Question: Apologies for the simple questions I have posted, but I am new to R and I'm finding it rather difficult to find solutions via the documentation avaliable.
I have had some help with constructing a rectangle range with a panel function to add to the plot, so I suspected that my current problem could be solved with further additions to my panel function.
I have attempted to use 'panel.average' to add to my panel function, but have had no luck. Using the example code below, As an example below, I have tried:
'''
library(lattice)
library(MASS)
data <- Cars93[,c("Manufacturer", "Price")]
testpanel <- function (x,y,...) {
panel.rect(xleft = 0, xright = 5, ybottom = 15, ytop = 25, col="aliceblue", border = 0)
panel.average(x,y, fun=mean, identifier="point") #my attempt to add a point to represent the mean
panel.bwplot(x, y, ...)
}
bwplot(Price ~ Manufacturer,
data=rbind(transform(data, Manufacturer="All"), data[data$Manufacturer=="Chevrolet",]),
panel = testpanel,
pch='|'
)
'''

Any help would be greatly appreciated!
-
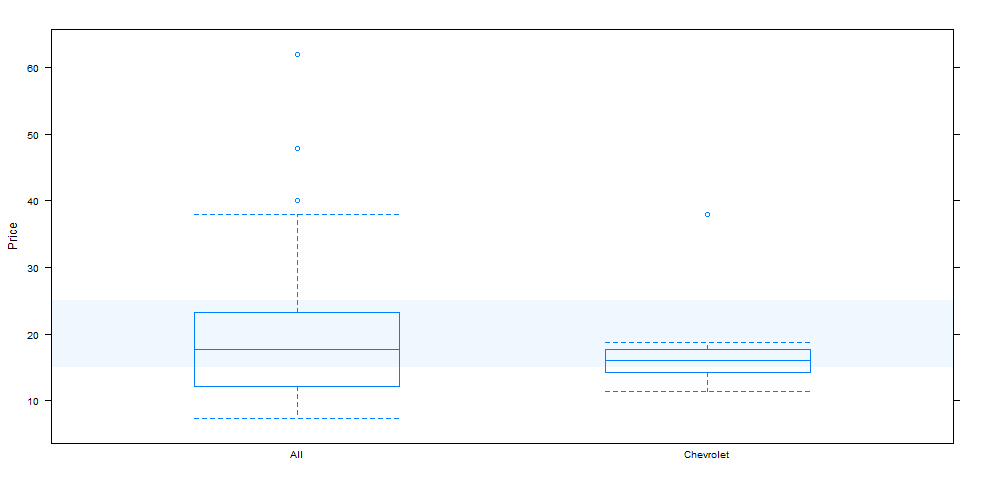
Answer: This is how the author of 'bwplot', Deepayan Sarkar, answered it 9 years ago on Rhelp:
'''
panel.mean <- function(x, y, ...) {
tmp <- tapply(x, y, FUN = mean)
panel.points(tmp, seq(tmp), pch = 20, ...)
}
'''
I needed to switch the x and y values to get it to work:
'''
panel.mean <- function(x, y, ...) {
tmp <- tapply(y, x, FUN = mean); print(tmp)
panel.points(y=tmp, x=seq_along(tmp), ...)
}
bwplot(Price ~ Manufacturer,
data=rbind(transform(data, Manufacturer="All"), data[data$Manufacturer=="Chevrolet",]),
panel = function(x,y, ...) { panel.bwplot(x,y,...)
panel.mean(x,y, pch='*', col="red", cex=3)
}
)
'''